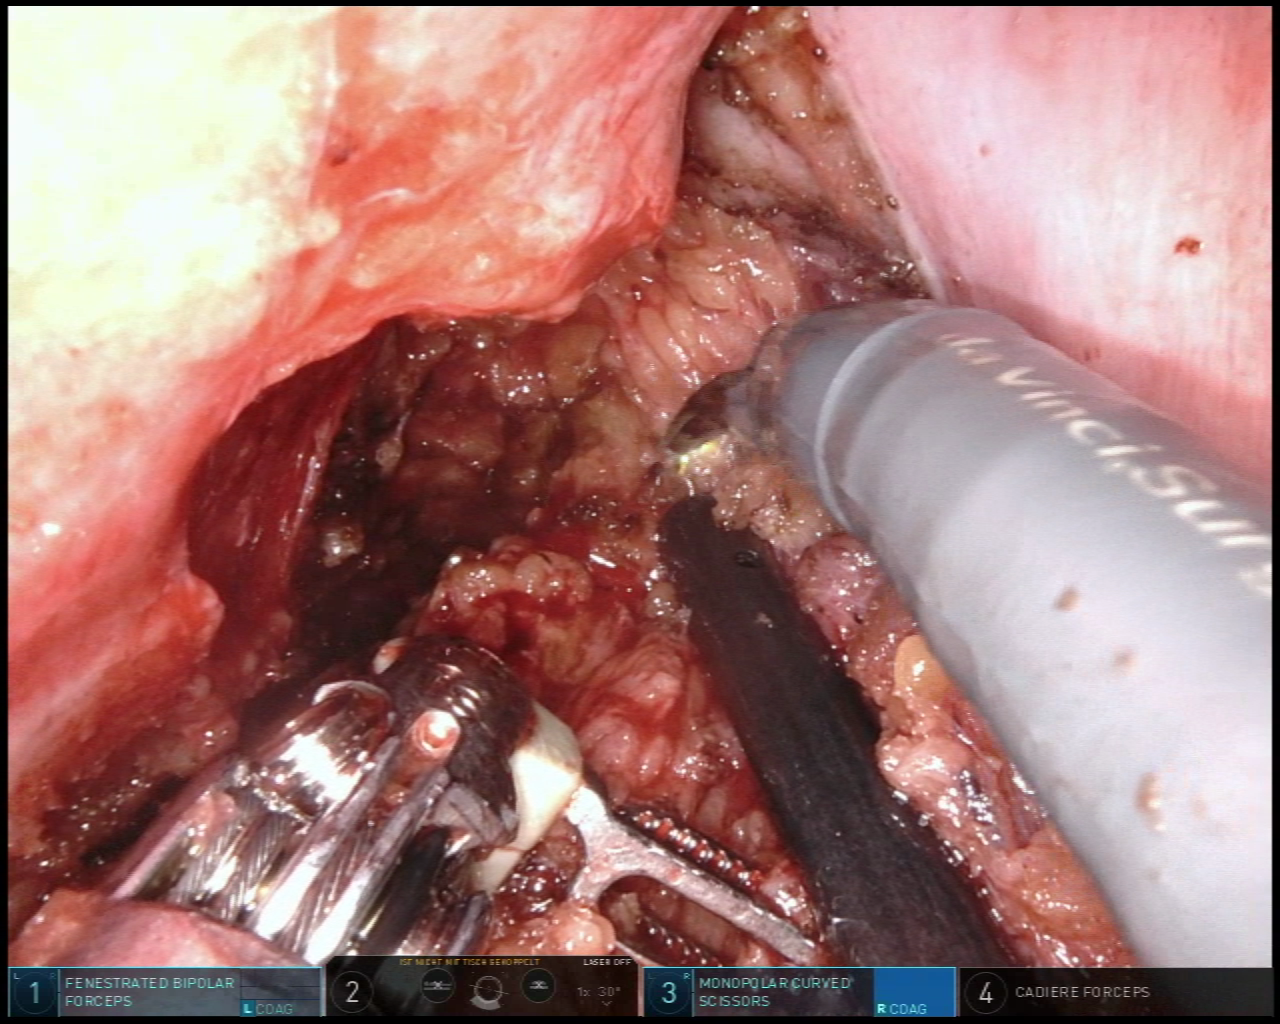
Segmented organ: vesicular_glands
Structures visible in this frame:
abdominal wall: no
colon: no
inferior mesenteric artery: no
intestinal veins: no
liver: no
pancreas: no
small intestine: no
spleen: no
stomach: no
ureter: no
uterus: no
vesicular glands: yes